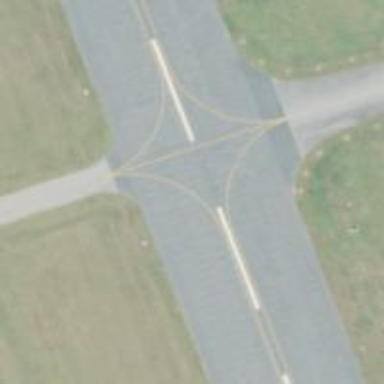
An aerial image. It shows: Image of taxiway at airport.